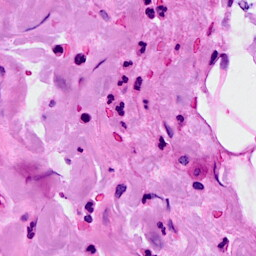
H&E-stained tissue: Breast